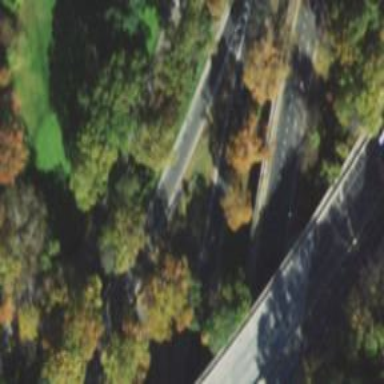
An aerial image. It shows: Motorway.